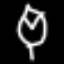
Label: leaf